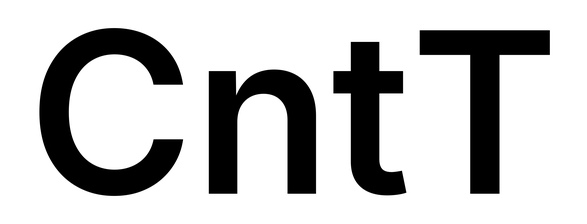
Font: Inter_SemiBold